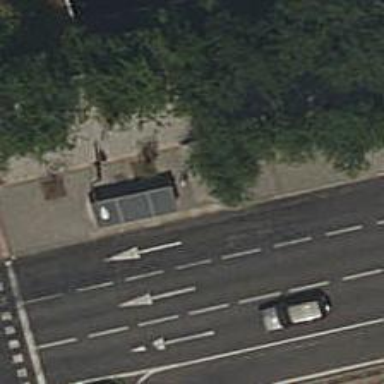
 serving as platform for public transportation."